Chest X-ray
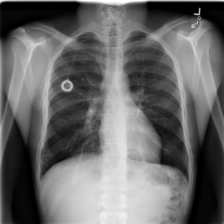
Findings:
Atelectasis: negative
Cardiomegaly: negative
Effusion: negative
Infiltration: negative
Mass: negative
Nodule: negative
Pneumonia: negative
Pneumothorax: negative
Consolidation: negative
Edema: negative
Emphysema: negative
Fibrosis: negative
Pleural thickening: negative
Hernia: negative